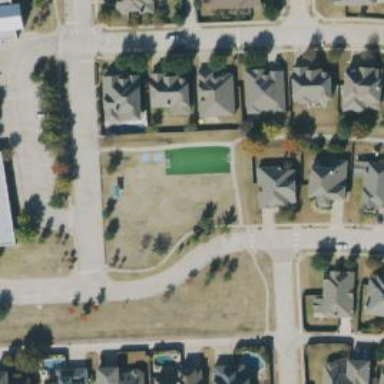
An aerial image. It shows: Playground area with ground surface.